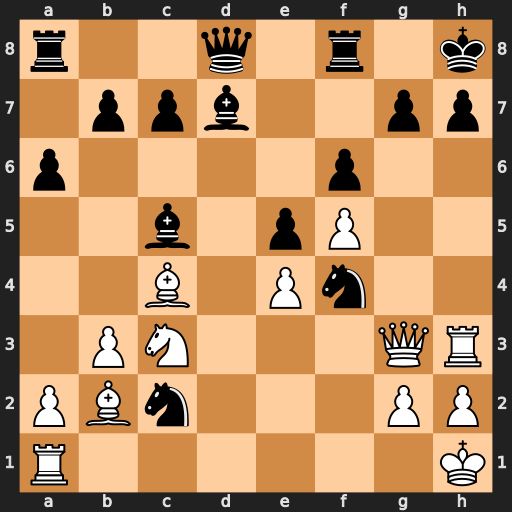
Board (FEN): r2q1r1k/1ppb2pp/p4p2/2b1pP2/2B1Pn2/1PN3QR/PBn3PP/R6K
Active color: w
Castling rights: -
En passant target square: -
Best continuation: Rxh7+ Kxh7 Qh4+ Nh5 Qxh5#